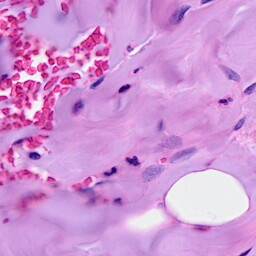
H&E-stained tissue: Breast